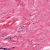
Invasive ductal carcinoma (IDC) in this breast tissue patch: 0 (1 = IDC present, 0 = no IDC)